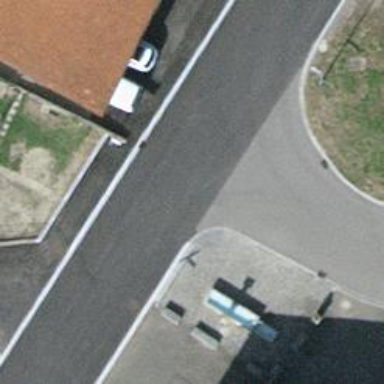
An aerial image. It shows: Public transport stop position.